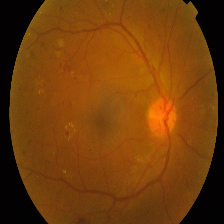
Diabetic retinopathy grade: Proliferative DR